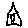
Label: house